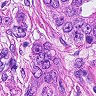
Metastatic tissue present: yes